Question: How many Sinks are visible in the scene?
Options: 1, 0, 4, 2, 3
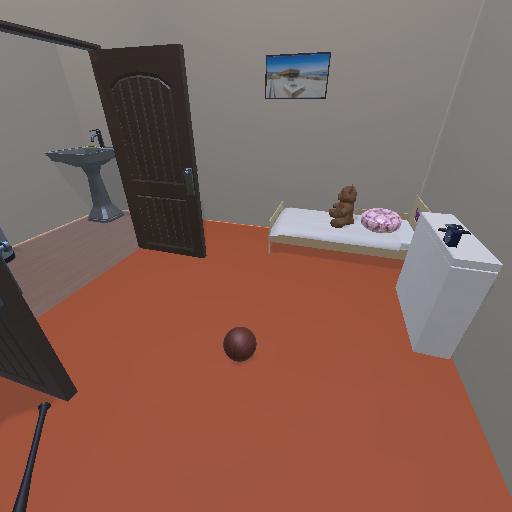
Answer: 1